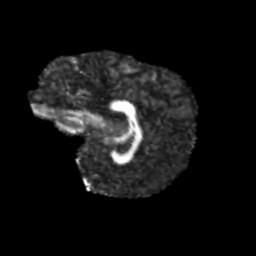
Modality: FA
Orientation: sagittal
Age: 10
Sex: female
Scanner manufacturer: siemens
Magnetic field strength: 3 T
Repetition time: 3.8 s
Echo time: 0.07 s